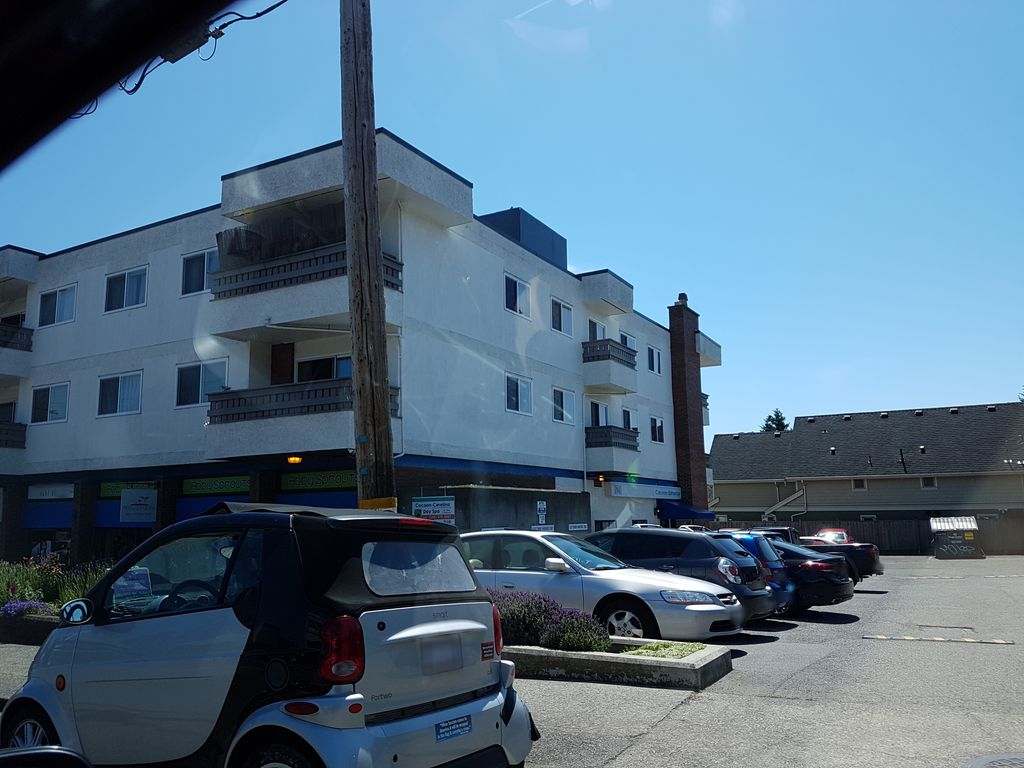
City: victoria